Question: Looking at the call stack I just noticed this:

Notice the 'Opt.out' at the top.
Just curious, 'Opt.out'
Here's the snippet that I'm stepping through:
'''
function BinaryEquals(Left, Right: pointer; Size: integer): boolean;
....
{$IFDEF CPUX64}
asm
....
sub r8,4
@loop1:
inc R8
'''
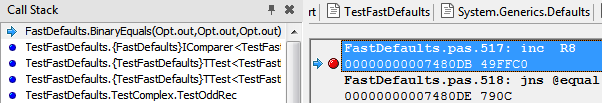
Answer: I'm not sure what the mnemonic means, but what the call stack is telling you is that it cannot reliably report the value of the arguments.
Consider this program:
'''
procedure Foo(Bar: Pointer);
asm
xor eax,eax
end;
begin
Foo(nil);
end.
'''
Step into 'Foo'. When you do so the call stack looks like this in 32 bit:
and this in 64 bit:
Then step over the first line of 'Foo'. Now the call stack looks like this for in 32 bit:
and this in 64 bit:
What the debugger is telling you is that the arguments arrived in registers. It has no control over what you do with registers once the body of the asm function is executed. And so it declines to attempt to report argument values.
If you switch to the 32 bit compiler, and change calling convention so that the arguments arrive on the stack rather than in registers, then the behaviour is different. In that scenario the debugger feels confident to report argument values because it believes that you are not going to trash the stack.
In 32 bit that is made clear by the using of '???'. Quite why the text 'Opt.out' is used in 64 bit I don't know, but the meaning of it is clear.